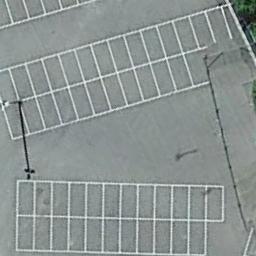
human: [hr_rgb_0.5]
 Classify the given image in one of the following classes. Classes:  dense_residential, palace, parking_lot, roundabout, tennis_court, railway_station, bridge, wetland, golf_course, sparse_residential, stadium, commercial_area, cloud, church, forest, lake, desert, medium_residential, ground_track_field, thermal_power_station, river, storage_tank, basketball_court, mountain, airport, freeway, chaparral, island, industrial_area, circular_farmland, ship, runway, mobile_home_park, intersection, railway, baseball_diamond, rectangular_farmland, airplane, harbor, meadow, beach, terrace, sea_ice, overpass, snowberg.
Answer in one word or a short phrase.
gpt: parking_lot